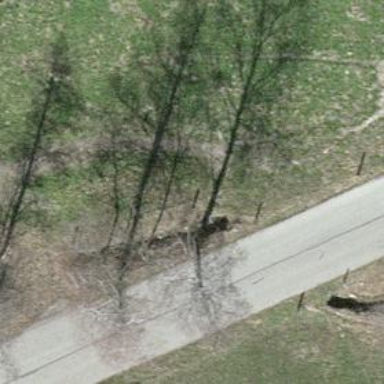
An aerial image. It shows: Culvert tunnel.